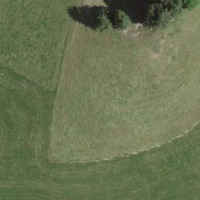
EUNIS habitat code: 24
Species observed at this site:
Pernis apivorus